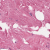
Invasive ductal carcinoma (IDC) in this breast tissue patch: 0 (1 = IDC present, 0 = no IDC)